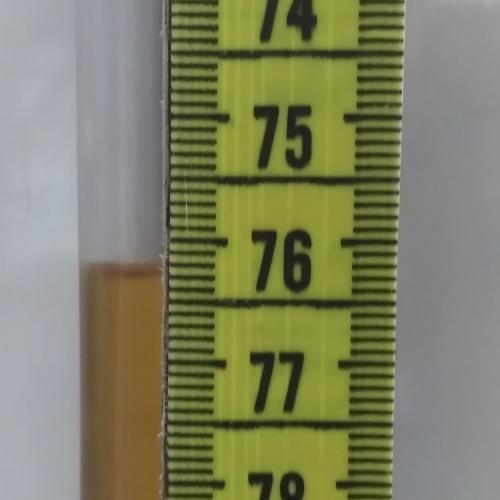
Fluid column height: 76.3 cm